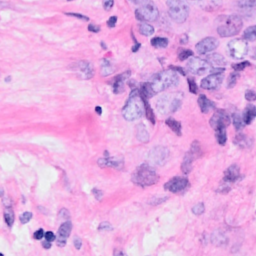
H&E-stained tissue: Breast